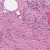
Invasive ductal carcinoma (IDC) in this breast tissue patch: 0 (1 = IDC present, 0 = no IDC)